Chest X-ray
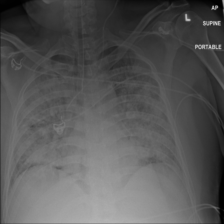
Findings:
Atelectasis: negative
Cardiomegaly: negative
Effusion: negative
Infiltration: positive
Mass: negative
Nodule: negative
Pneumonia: negative
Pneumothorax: negative
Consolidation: negative
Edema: negative
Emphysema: negative
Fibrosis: negative
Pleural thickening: negative
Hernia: negative